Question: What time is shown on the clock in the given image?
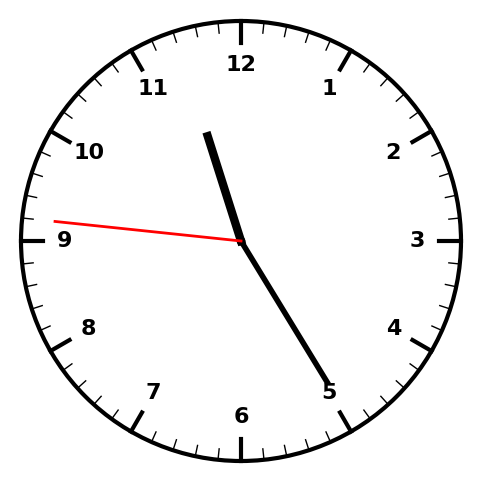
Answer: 11:24:46